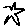
Label: star